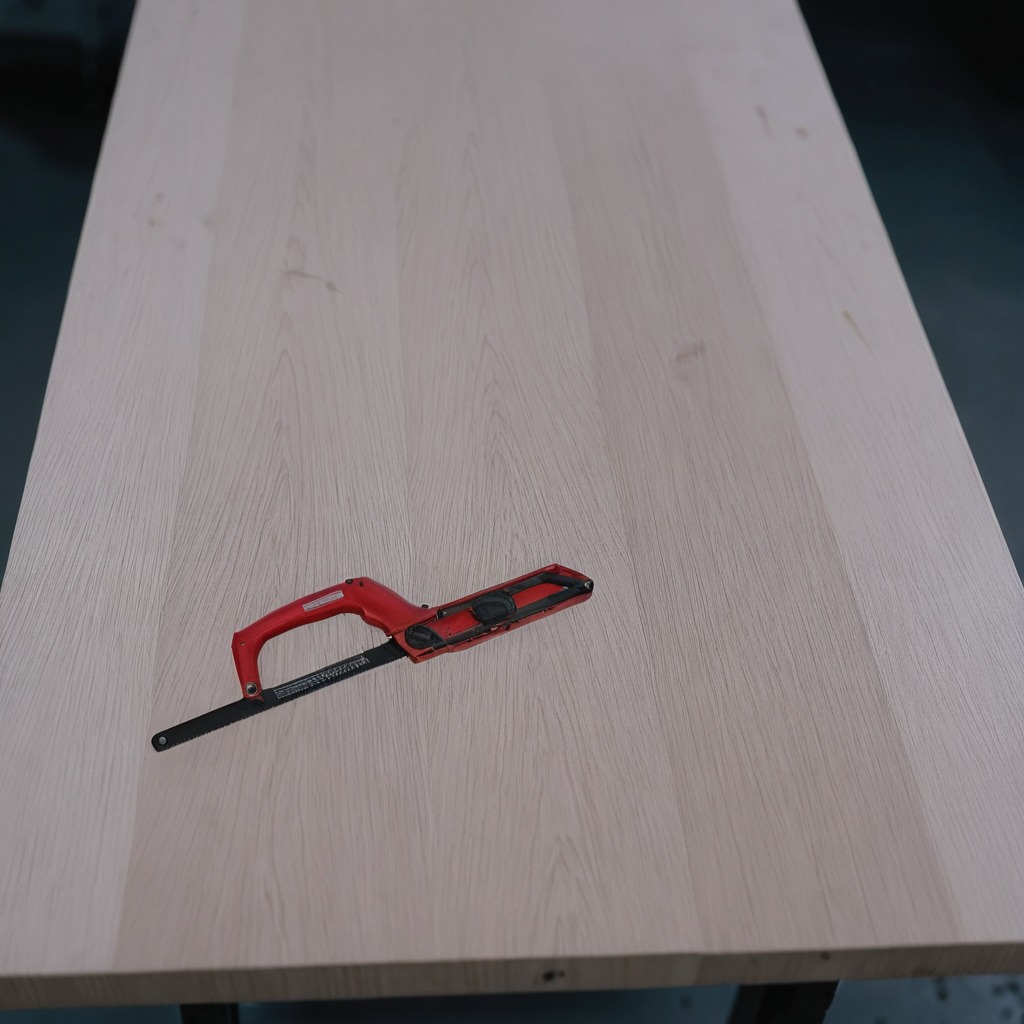
A handheld metal saw is lying on the old table with faint burn marks in a small garage at twilight.